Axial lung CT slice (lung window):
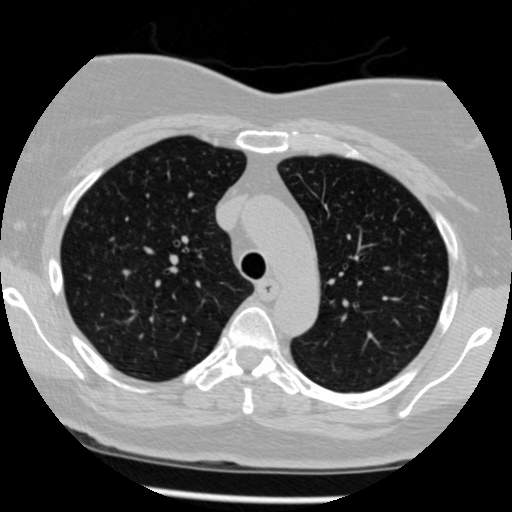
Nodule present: no